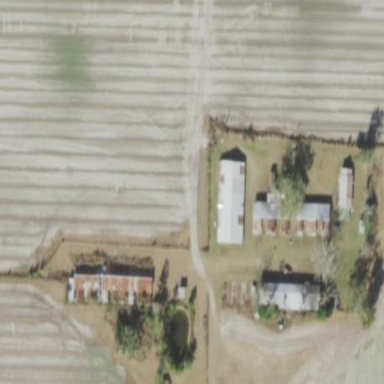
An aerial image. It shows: Farmyard area.